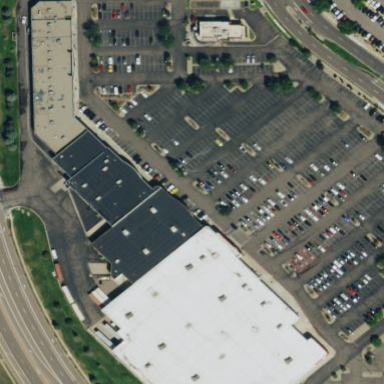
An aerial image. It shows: Parking area.